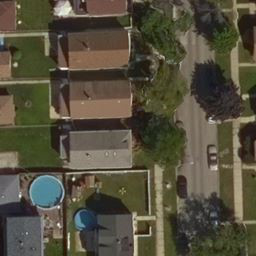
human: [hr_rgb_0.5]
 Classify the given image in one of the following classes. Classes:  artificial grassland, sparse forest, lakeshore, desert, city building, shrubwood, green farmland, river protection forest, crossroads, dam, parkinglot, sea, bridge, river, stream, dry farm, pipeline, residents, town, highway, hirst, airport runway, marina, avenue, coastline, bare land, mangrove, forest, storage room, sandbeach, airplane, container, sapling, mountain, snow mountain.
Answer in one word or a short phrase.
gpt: residents